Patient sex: M
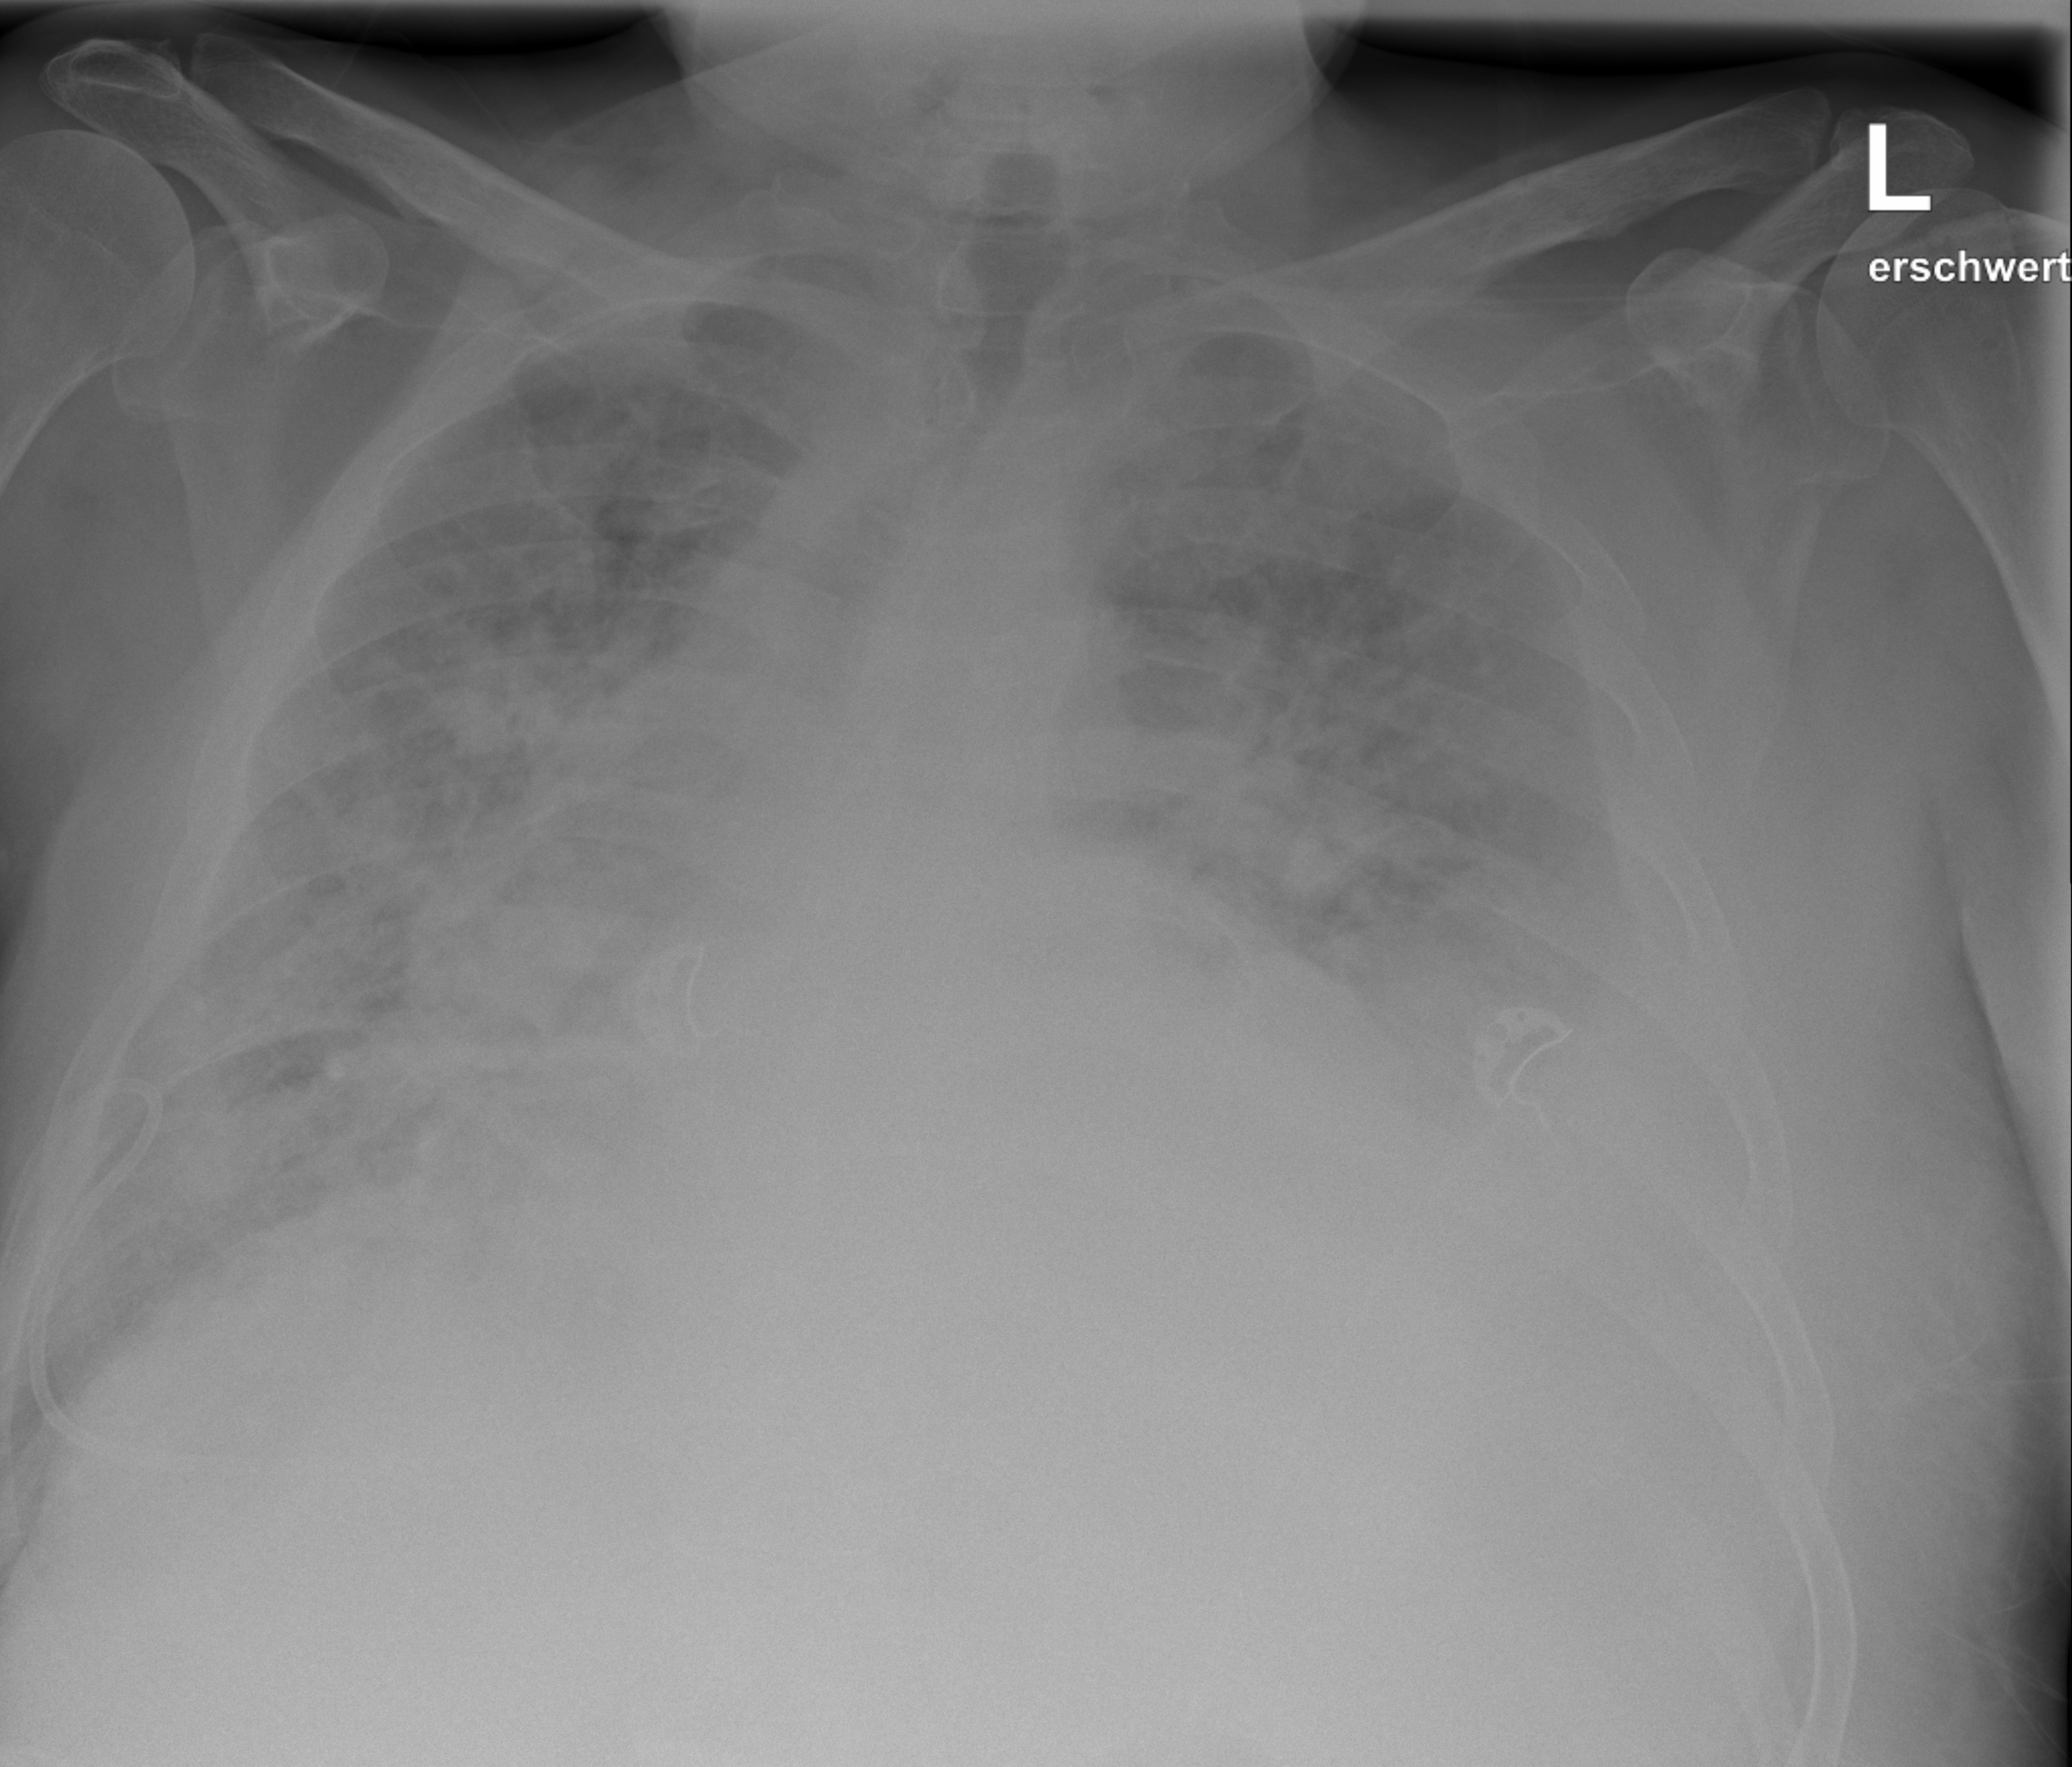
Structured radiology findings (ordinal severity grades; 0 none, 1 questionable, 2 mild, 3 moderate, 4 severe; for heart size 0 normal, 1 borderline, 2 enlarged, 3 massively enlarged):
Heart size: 2
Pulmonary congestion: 3
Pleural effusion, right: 0
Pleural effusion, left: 2
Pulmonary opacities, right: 3
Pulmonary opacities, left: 3
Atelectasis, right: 3
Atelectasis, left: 3